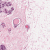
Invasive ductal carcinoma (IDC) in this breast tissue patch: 0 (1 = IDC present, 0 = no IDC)